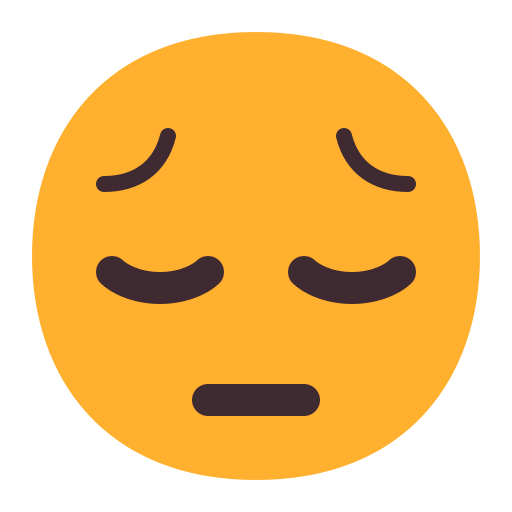
pensive face flat